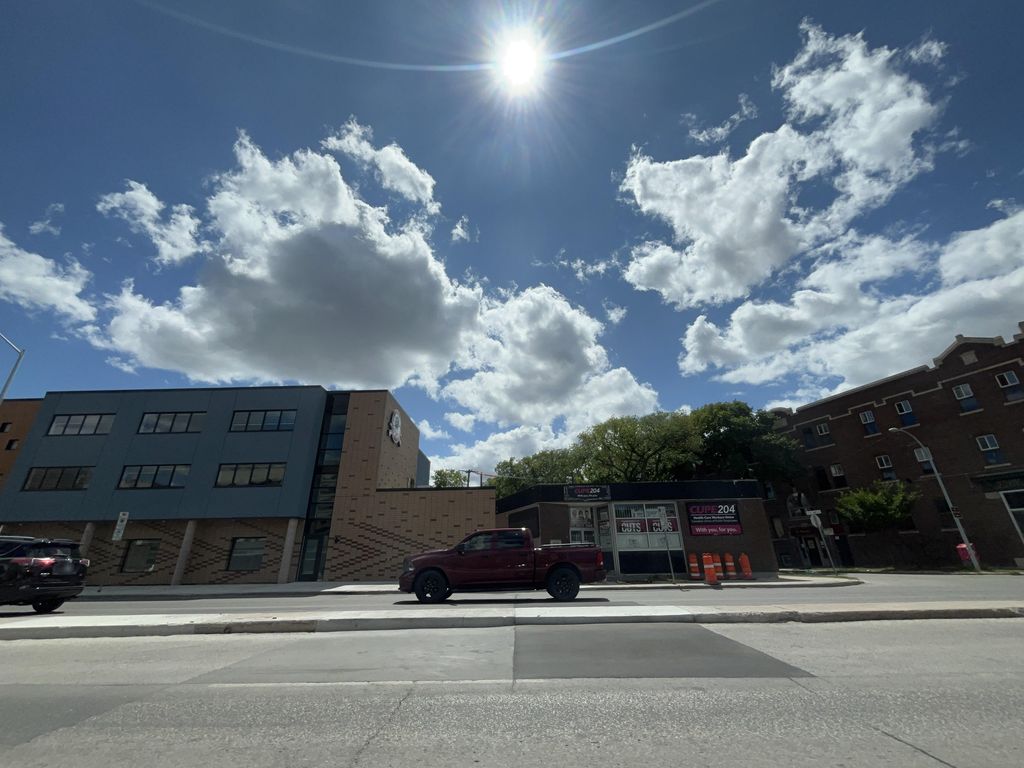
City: winnipeg